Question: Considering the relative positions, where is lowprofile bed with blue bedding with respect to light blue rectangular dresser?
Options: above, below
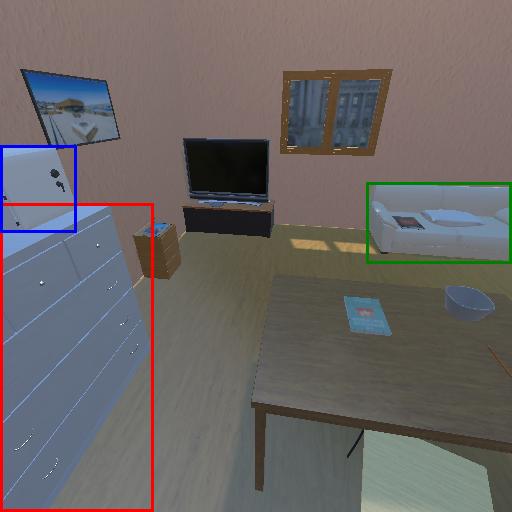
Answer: above